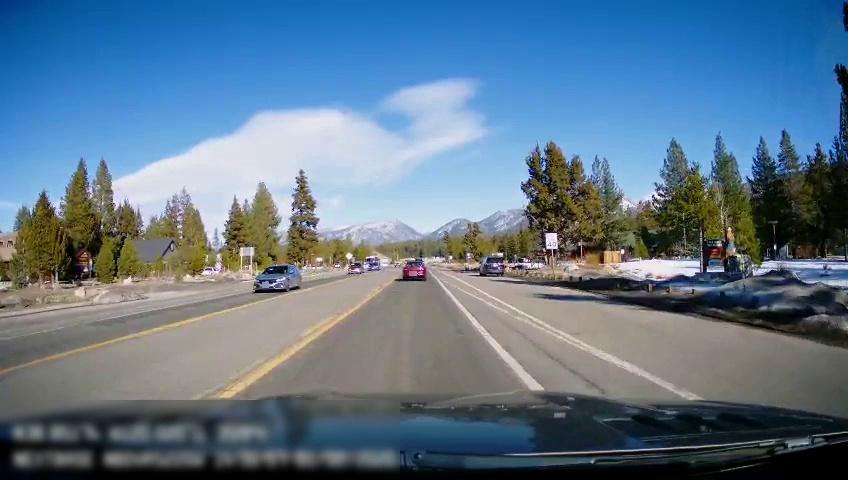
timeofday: Day
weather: Sunny
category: Drivable Space
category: Vehicles | Car
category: Vehicles | SUV
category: Vehicles | Car
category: Vehicles | Car
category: Vehicles | Car
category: Vehicles | Bus
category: Vehicles | Truck
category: Lanes | Current Lane
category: Lanes | Alternate Lane
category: Lanes | Current Lane
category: Lanes | Opposite Lane
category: Lanes | Opposite Lane
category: Lanes | Opposite Lane
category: Traffic | Signs